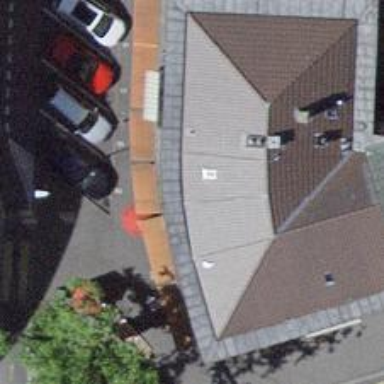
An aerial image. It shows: Convenience shop.